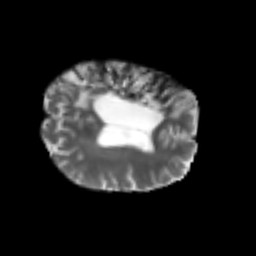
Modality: T2w
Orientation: axial
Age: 48
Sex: male
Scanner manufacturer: siemens
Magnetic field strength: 3 T
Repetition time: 4.999 s
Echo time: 0.07946 s